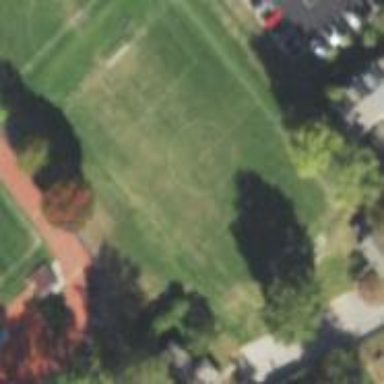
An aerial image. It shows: Soccer pitch designated for leisure and sports activities.